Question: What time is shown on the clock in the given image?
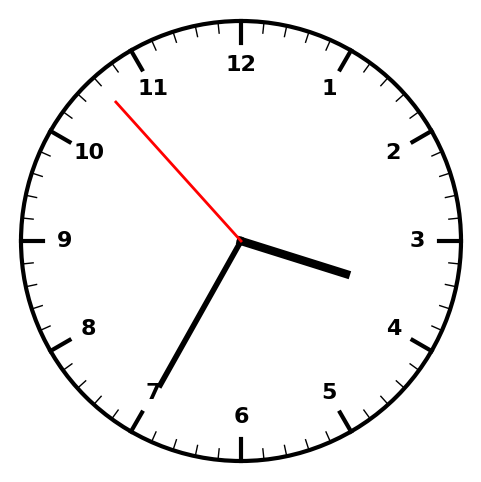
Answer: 03:34:53